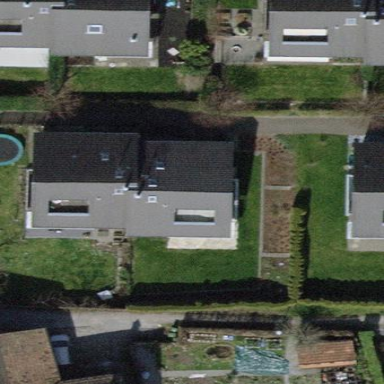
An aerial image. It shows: Semidetached house.